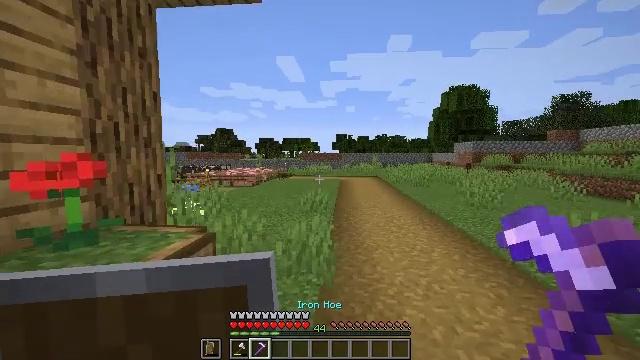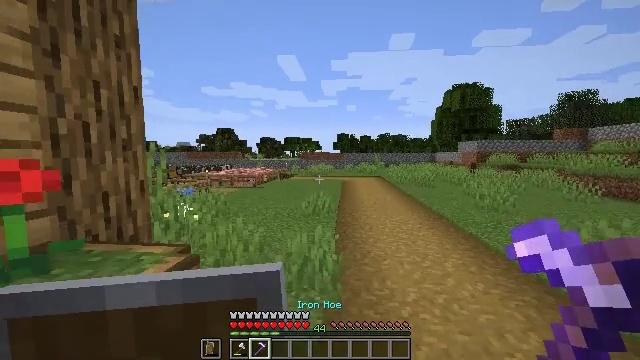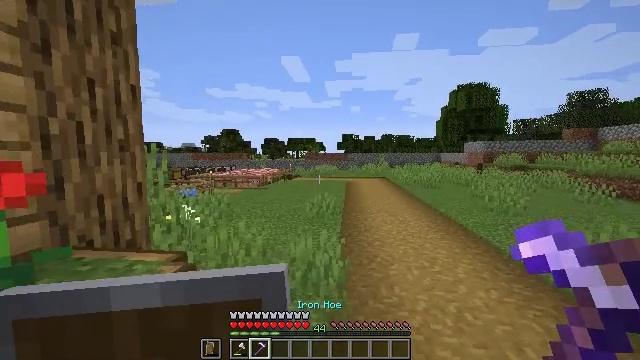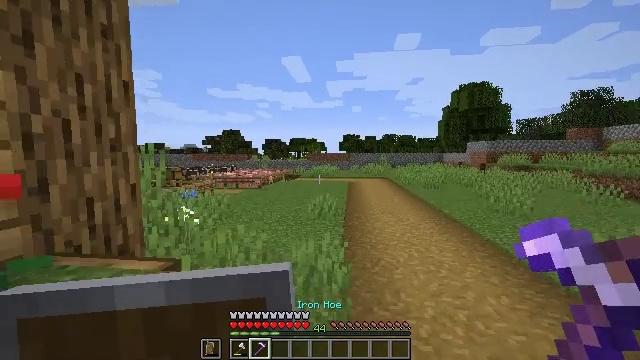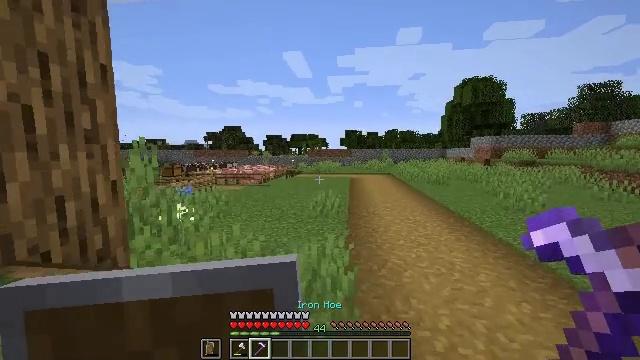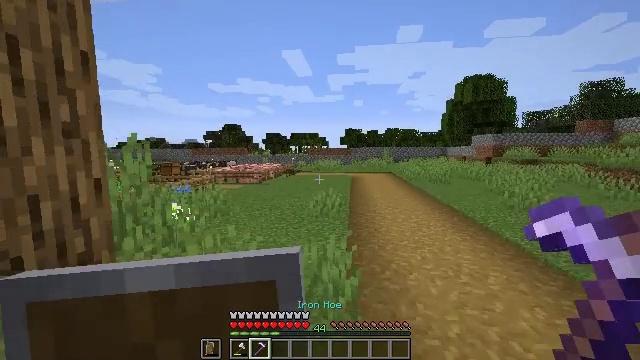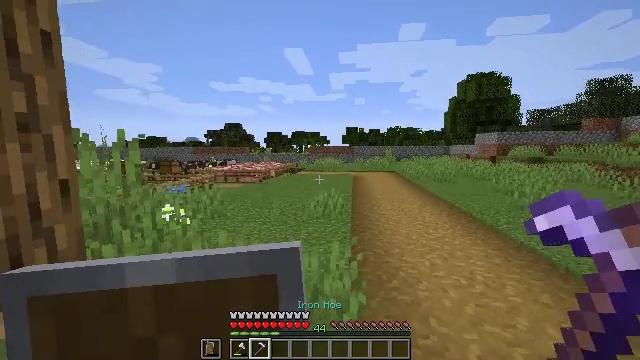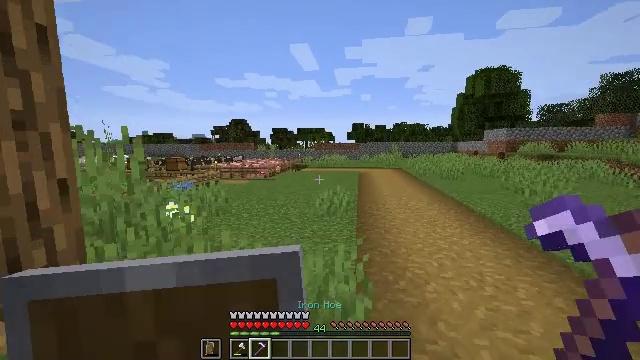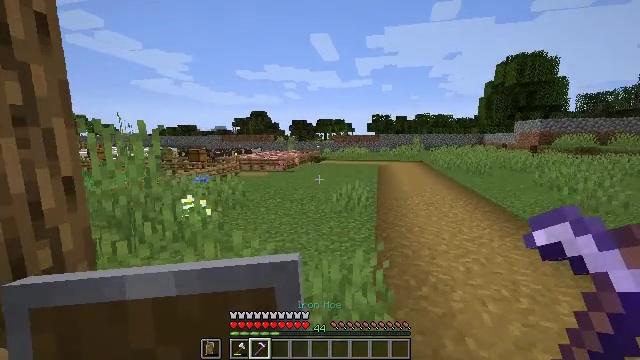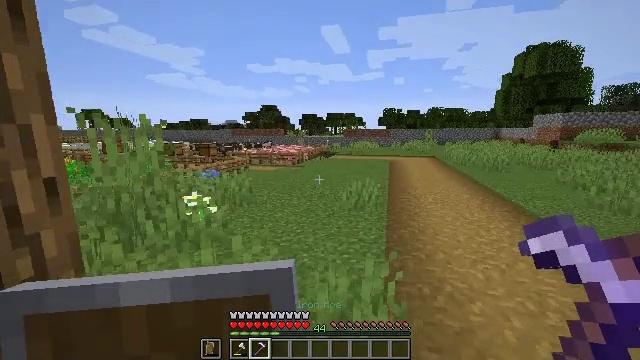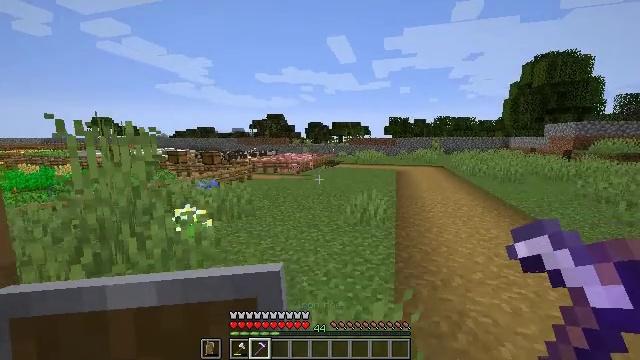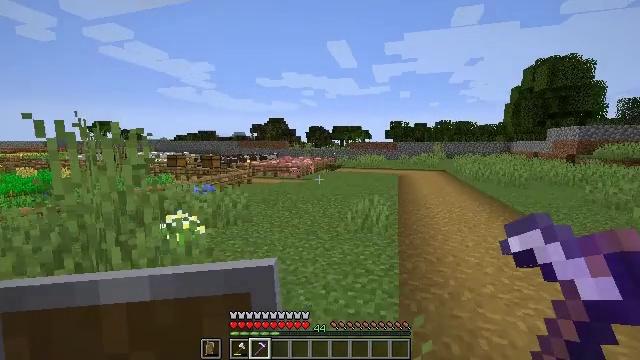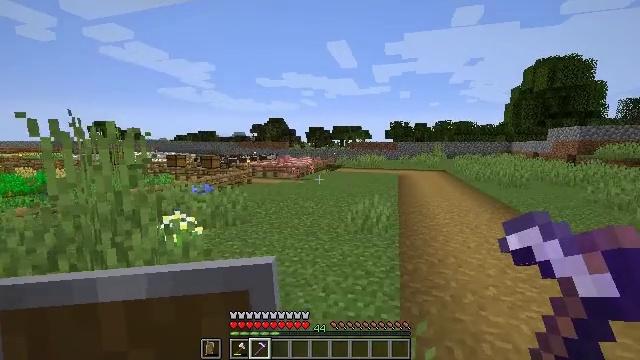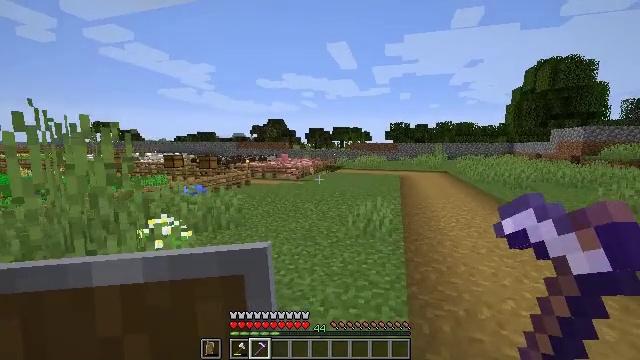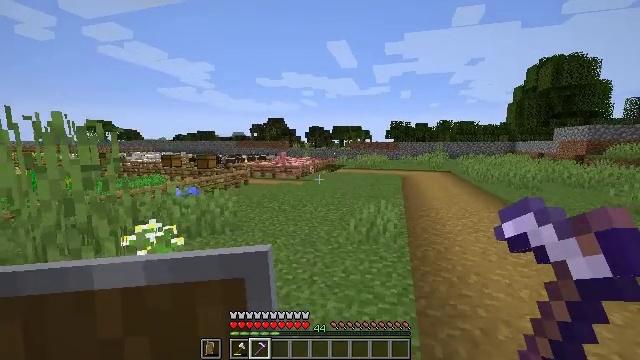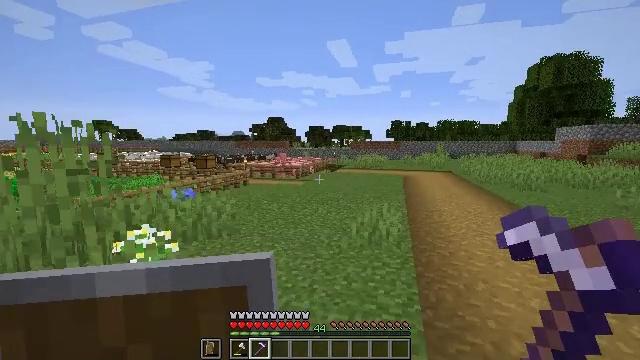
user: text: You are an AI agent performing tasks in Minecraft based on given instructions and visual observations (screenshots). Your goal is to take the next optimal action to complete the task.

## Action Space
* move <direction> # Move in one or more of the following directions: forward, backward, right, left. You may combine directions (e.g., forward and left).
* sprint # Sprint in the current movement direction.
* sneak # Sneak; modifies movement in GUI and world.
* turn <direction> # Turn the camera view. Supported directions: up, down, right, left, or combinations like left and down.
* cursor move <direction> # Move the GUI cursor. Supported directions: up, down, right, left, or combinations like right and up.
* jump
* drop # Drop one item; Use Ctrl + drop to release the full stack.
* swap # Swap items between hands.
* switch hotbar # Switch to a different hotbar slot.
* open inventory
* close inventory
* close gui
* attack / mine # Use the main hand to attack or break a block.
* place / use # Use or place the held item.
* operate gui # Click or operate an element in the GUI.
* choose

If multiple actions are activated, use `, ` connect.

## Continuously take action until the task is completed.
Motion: motion action
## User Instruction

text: Attack the pumpkin to gather it.
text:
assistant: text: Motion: move forward
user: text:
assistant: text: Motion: move forward
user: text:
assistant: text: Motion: move forward
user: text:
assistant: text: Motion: move forward, turn down
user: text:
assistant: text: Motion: move forward
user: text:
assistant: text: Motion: move forward
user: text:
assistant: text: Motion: move forward, turn left
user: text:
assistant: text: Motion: move forward, turn left and down
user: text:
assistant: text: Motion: move forward, turn left and down
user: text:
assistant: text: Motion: move forward, turn left and up
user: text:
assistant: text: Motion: move forward
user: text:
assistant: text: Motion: move forward
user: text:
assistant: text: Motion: move forward
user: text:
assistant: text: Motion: move forward
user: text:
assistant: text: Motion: move forward
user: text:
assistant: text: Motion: move forward
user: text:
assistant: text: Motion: move forward, turn left and down
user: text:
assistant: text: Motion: move forward, turn left and down
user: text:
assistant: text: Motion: move forward, turn left
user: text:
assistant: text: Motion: move forward, turn left
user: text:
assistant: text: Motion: move forward, turn left and down
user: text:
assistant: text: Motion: move forward
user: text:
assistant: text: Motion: move forward
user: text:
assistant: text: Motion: move forward, jump
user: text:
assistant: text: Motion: move forward, jump
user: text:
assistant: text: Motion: move forward, jump
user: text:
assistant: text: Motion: move forward, jump
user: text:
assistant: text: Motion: move forward
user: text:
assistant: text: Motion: move forward
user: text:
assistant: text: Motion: move forward and move right